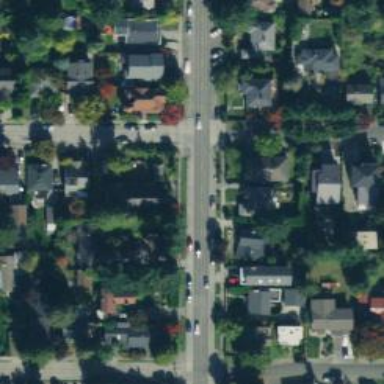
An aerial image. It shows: Residential road with separate sidewalk.